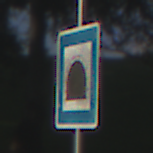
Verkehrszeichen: Tunnel
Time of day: MorningAfternoon
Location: Outdoor (Nature)
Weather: Clear
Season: NotSpecified
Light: Natural